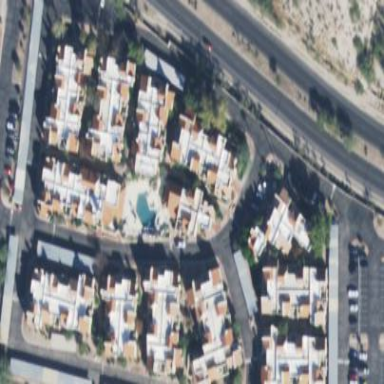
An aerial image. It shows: Residential neighbourhood with condominiums.